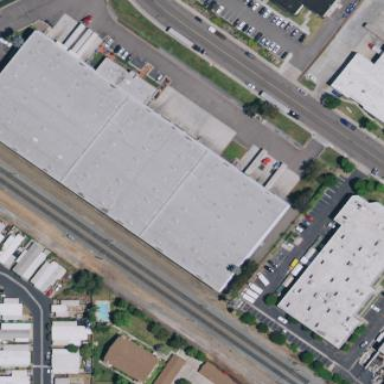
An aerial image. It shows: Industrial building.